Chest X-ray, AP view. Patient: 57 years old, sex F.
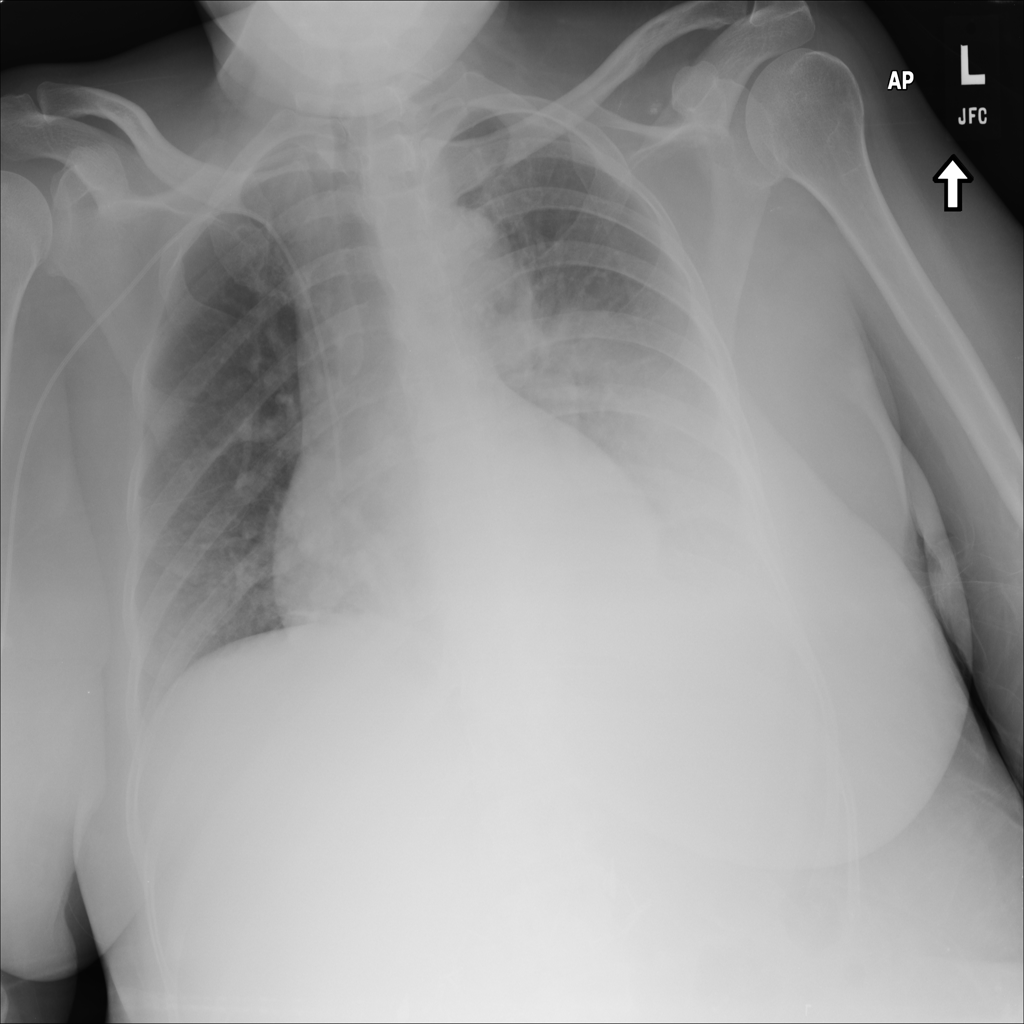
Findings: Atelectasis, Cardiomegaly, Consolidation, Effusion, Mass